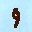
Label: 9